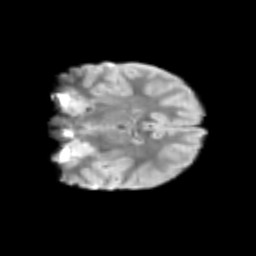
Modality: T2w
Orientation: coronal
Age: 9
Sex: female
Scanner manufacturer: siemens
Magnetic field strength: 3 T
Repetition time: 3.8 s
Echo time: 0.07 s